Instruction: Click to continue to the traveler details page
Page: cart
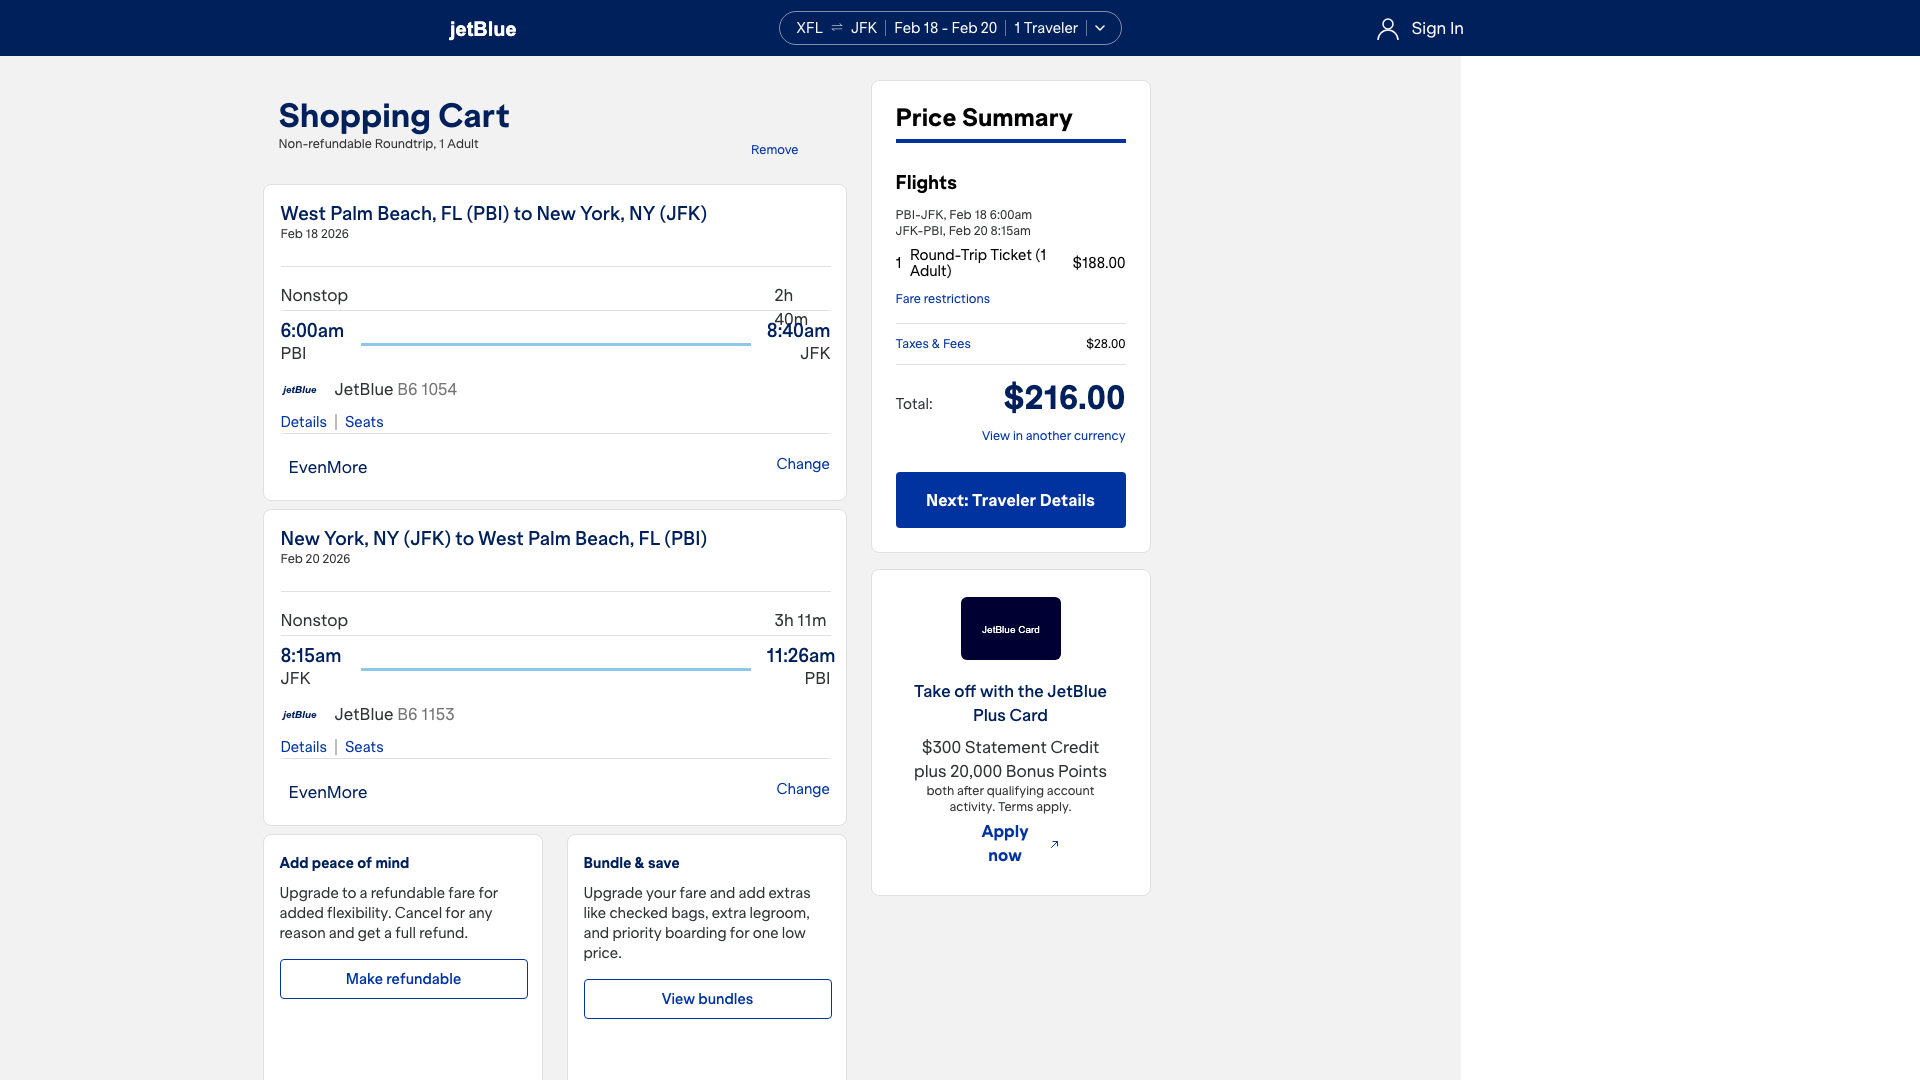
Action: click